Interaction volume radius: 5 \u00c5
Interaction volume height: 15 \u00c5
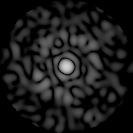
Disorder parameter: 0.8146